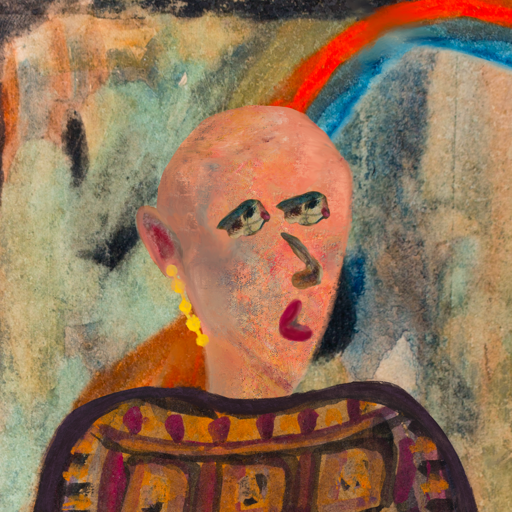
Background: Childish, Head And Neck Side: Irani, Face Side: Pipe, Bust: Doll, Hair Side: Blank, Head Accessory: Blank, Second Necklace: Blank, Necklace: Blank, Baby: Blank